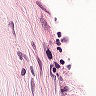
Metastatic tissue present: no